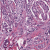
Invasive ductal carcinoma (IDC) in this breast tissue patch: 1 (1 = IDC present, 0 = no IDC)